Question: I'm working with a 'ListView' and on the 'OnClickListener' method and I start a new 'Activity' with the info of the item that has been selected from the list.
In the new 'Activity' ('InfoActivity') I have a 'ScrollView' that has a background color. I set the 'android:fillViewPort = "true"' but the view has a blank at the margin of the 'ScrollView'. I can't make it dissapear.
'''
<?xml version="1.0" encoding="utf-8"?>
<ScrollView xmlns:android="http://schemas.android.com/apk/res/android"
xmlns:tools="http://schemas.android.com/tools"
android:layout_width="match_parent"
android:layout_height="match_parent"
android:fillViewport="true"
android:background="#9999"
tools:context=".ClienteInfoActivity">
<RelativeLayout
android:layout_width="match_parent"
android:layout_height="wrap_content"
>
<RelativeLayout
android:id="@+id/rl_info"
android:layout_width="match_parent"
android:layout_height="wrap_content"
android:background="@drawable/background_with_shadow"
android:layout_marginTop="@dimen/activity_vertical_margin"
android:paddingBottom="10dp"
android:paddingLeft="@dimen/activity_horizontal_margin"
android:layout_marginLeft="@dimen/activity_horizontal_margin"
android:layout_marginRight="@dimen/activity_horizontal_margin"
>
<TextView
android:id="@+id/tv_info"
android:layout_width="match_parent"
android:layout_height="wrap_content"
android:textStyle="bold"
android:text="Informacion"
android:textSize="20dp"/>
<TextView
android:id="@+id/tv_nombre"
android:layout_below="@+id/tv_info"
android:layout_width="match_parent"
android:layout_height="wrap_content"
android:text="@string/cliente_info_nombre_label"
android:textSize="18dp"
/>
<TextView
android:id="@+id/tv_apellido_pat"
android:layout_width="wrap_content"
android:layout_height="wrap_content"
android:layout_below="@+id/tv_nombre"
android:textStyle="bold"
android:textSize="18dp"
android:text="@string/cliente_info_apellido_pat_label"
/>
<TextView
android:id="@+id/tv_apellido_mat"
android:layout_width="wrap_content"
android:layout_height="wrap_content"
android:layout_toRightOf="@+id/tv_apellido_pat"
android:layout_alignBottom="@+id/tv_apellido_pat"
android:textSize="18dp"
android:layout_marginLeft="10dp"
android:text="@string/cliente_info_apellido_mat_label"/>
</RelativeLayout>
<RelativeLayout
android:layout_width="match_parent"
android:layout_height="wrap_content"
android:layout_below="@+id/rl_info"
android:layout_marginTop="15dp"
android:background="@drawable/background_with_shadow"
android:paddingTop="10dp"
android:paddingBottom="10dp"
android:paddingLeft="@dimen/activity_horizontal_margin"
android:layout_marginLeft="@dimen/activity_horizontal_margin"
android:layout_marginRight="@dimen/activity_horizontal_margin"
>
<TextView
android:id="@+id/tv_telefono_info"
android:layout_width="wrap_content"
android:layout_height="wrap_content"
android:textStyle="bold"
android:text="@string/cliente_info_telefono_label"
/>
<TextView
android:id="@+id/tv_telefono"
android:layout_width="wrap_content"
android:layout_height="wrap_content"
android:layout_below="@+id/tv_telefono_info"
android:text="@string/cliente_info_telefono_label"
android:textSize="18dp"
/>
<ImageButton
android:id="@+id/ib_call"
android:layout_width="@dimen/activity_vertical_margin"
android:layout_height="@dimen/activity_vertical_margin"
android:layout_alignBottom="@+id/tv_telefono"
android:background="@drawable/ic_call"
android:layout_marginRight="30dp"
android:layout_alignParentRight="true"
/>
<!--<View-->
<!--android:layout_width="1dp"-->
<!--android:layout_height="30dp"-->
<!--android:layout_toLeftOf="@+id/ib_call"-->
<!--android:layout_alignBottom="@+id/ib_call"-->
<!--android:layout_marginRight="10dp"-->
<!--android:background="@color/primary_dark_material_dark" />-->
<TextView
android:id="@+id/tv_email_info"
android:layout_width="wrap_content"
android:layout_height="wrap_content"
android:textStyle="bold"
android:text="@string/cliente_info_email_label"
android:layout_below="@+id/tv_telefono"
android:layout_marginTop="10dp"
/>
<TextView
android:id="@+id/tv_email"
android:layout_width="wrap_content"
android:layout_height="wrap_content"
android:layout_below="@+id/tv_email_info"
android:text="@string/cliente_info_email_label"
/>
<ImageButton
android:id="@+id/ib_send_email"
android:layout_width="@dimen/activity_vertical_margin"
android:layout_height="@dimen/activity_vertical_margin"
android:layout_marginRight="30dp"
android:layout_alignParentRight="true"
android:layout_alignBottom="@+id/tv_email"
android:background="@drawable/ic_send_email"
/>
<View
android:layout_width="match_parent"
android:layout_height="1dp"
android:layout_below="@+id/tv_telefono"
android:layout_marginTop="6dp"
android:layout_marginRight="10dp"
android:background="@color/primary_dark_material_dark" />
</RelativeLayout>
</RelativeLayout>
</ScrollView>
'''
Below is what I get

Edit:
The main_activity layout had a margin, and the container was set to this layout, anyway i deleted the margins from the main_activity layout and the ScrollView filled the parent.
Thanks for the help!
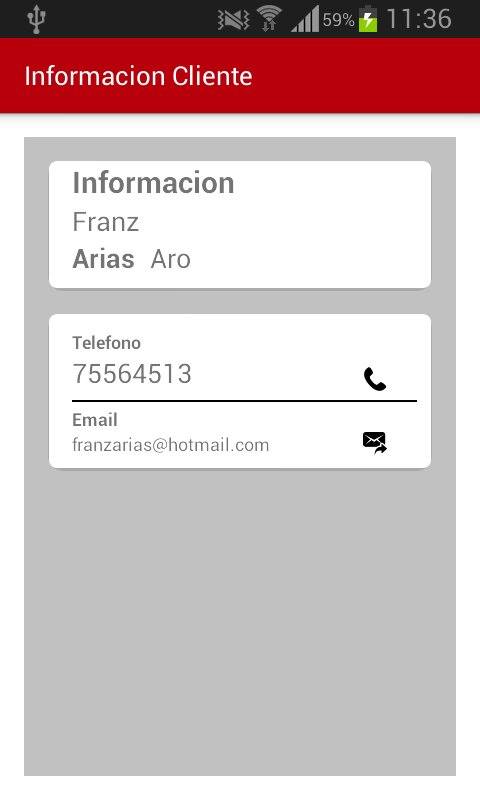
Answer: My guess is that your activity has padding. Check your activity xml for padding on the parent of the fragment's container...